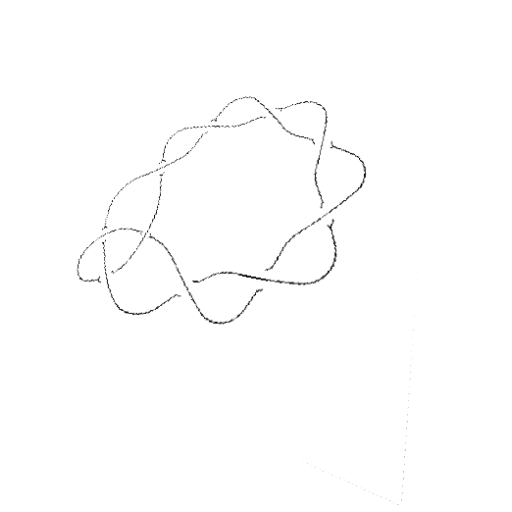
Crossing number: 10